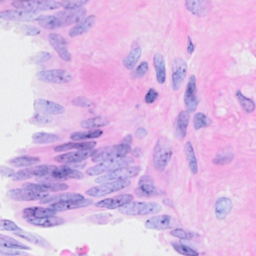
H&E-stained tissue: Breast